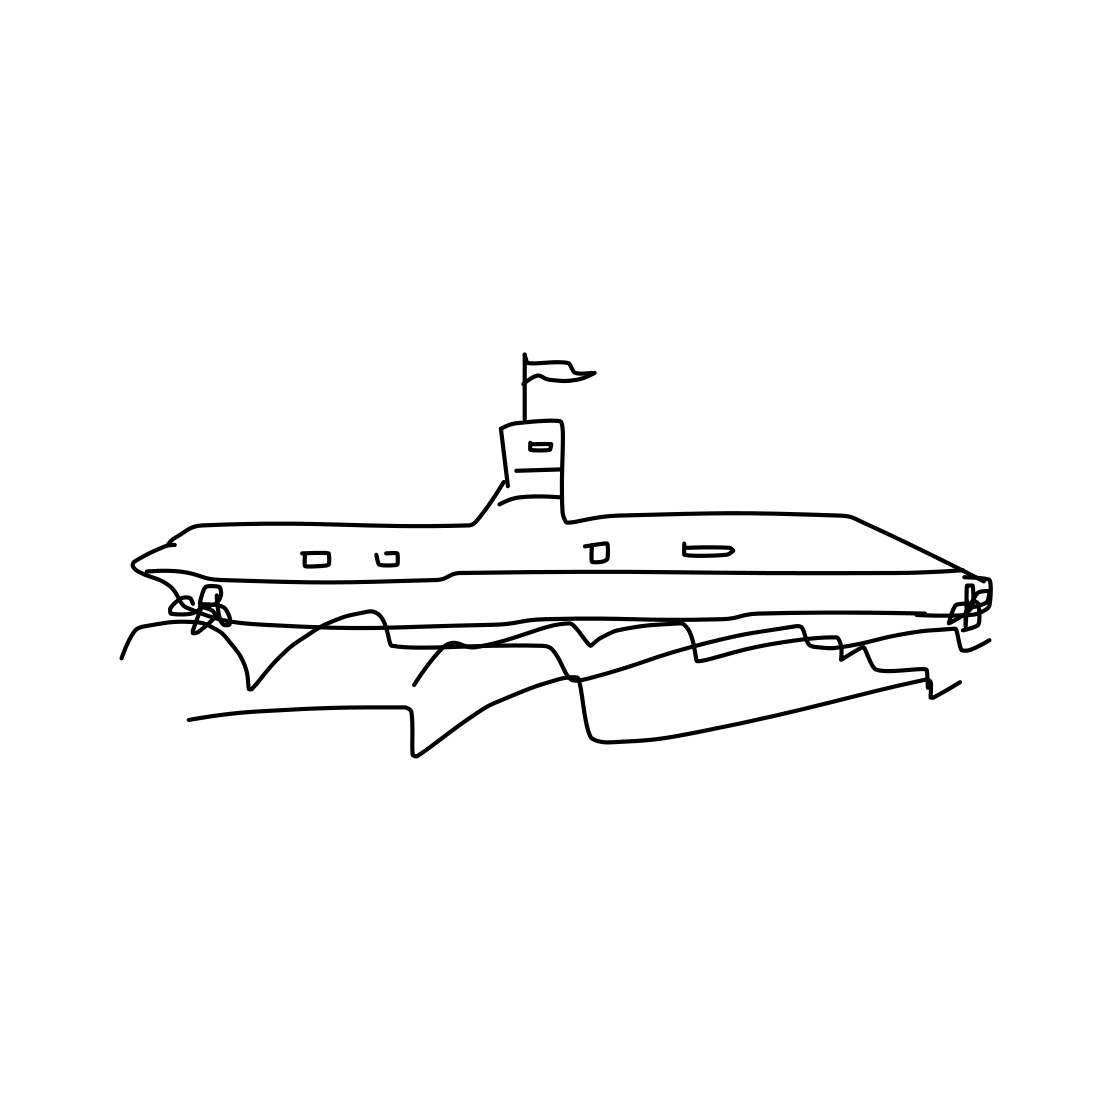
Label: submarine